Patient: sex F, age 39
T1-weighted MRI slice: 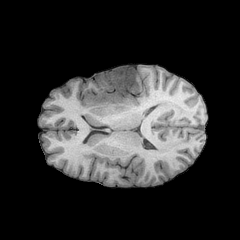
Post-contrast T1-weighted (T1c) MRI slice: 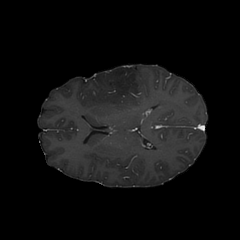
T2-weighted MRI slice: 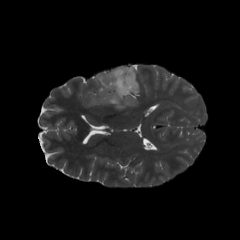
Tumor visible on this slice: yes
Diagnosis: Astrocytoma, IDH-mutant
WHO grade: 2